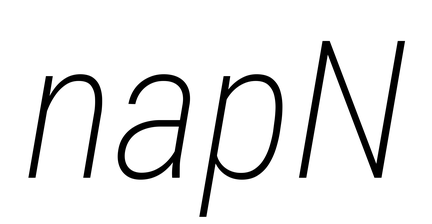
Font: Roboto-Italic_Condensed_ExtraLight_Italic